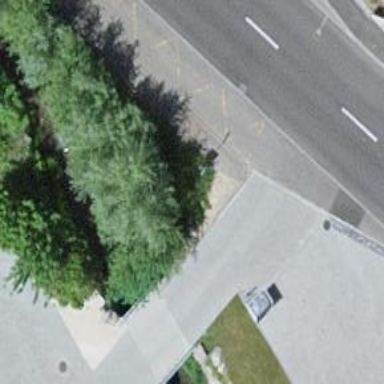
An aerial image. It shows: Bus stop with platform for public transport.